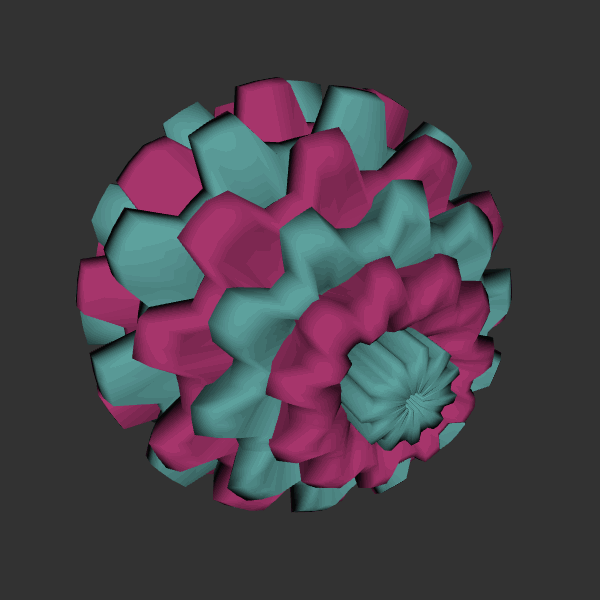
Background: dark